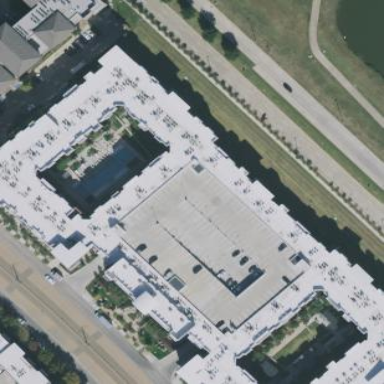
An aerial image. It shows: Multi-storey parking building.